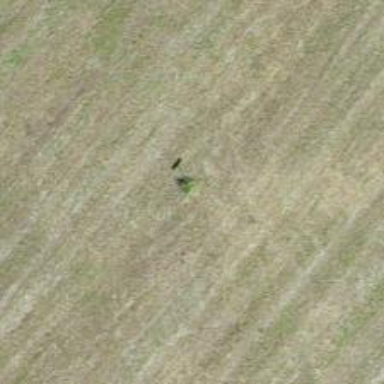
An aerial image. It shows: Pole with roofed pipeline marker.